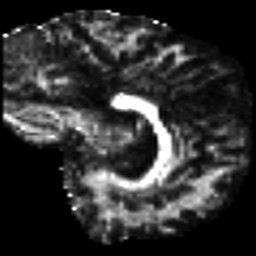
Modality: FA
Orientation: sagittal
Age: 50
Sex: male
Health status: ill
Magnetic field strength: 3 T
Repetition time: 9 s
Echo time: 0.093 s